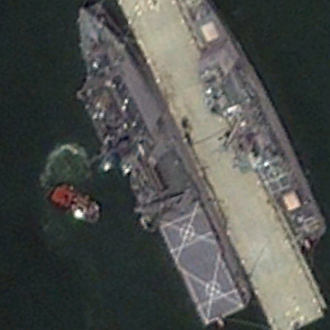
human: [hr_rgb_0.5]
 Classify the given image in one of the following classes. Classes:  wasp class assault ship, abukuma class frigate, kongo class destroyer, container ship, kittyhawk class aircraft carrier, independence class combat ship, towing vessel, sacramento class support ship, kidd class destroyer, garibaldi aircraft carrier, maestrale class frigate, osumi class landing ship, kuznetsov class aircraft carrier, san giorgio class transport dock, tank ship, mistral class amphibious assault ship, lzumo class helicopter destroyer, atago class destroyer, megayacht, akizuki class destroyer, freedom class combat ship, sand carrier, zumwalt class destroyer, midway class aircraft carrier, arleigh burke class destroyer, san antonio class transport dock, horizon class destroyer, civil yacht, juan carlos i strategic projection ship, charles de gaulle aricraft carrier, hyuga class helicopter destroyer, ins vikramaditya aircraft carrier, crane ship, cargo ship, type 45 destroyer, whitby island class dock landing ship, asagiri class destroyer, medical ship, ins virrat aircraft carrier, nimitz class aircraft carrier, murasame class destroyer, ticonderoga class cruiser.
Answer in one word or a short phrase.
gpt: Whitby Island class dock landing ship